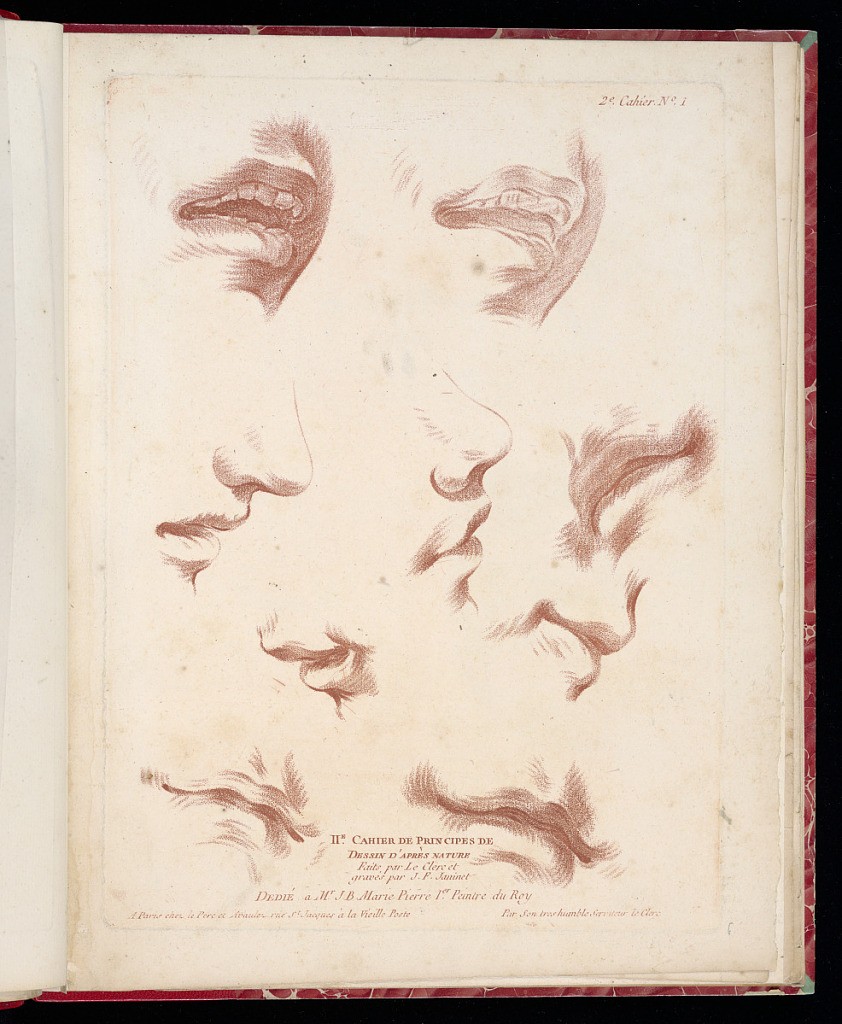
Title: Title Page
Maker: Pierre Thomas Le Clerc, French, ca. 1740 - ca. 1796
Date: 1773
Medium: Crayon-manner with red ink on laid paper
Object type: Print
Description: Title page and studies of nine mouths from different angles, some with noses and teeth visible from a series of figure studies for the education of artists and amateurs, printed in red ink in the crayon manner. The plate is numbered and signed